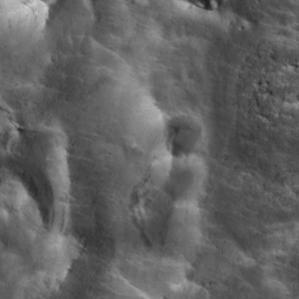
Label: non_frost